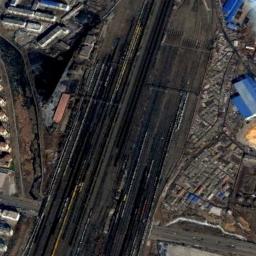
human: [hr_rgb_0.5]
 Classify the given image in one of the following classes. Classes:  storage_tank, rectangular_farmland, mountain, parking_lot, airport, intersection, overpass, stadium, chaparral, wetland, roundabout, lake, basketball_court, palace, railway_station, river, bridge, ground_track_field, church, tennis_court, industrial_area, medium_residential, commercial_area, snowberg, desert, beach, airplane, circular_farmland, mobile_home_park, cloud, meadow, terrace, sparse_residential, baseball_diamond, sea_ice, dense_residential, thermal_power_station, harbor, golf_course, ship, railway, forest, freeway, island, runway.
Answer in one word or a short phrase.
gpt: railway